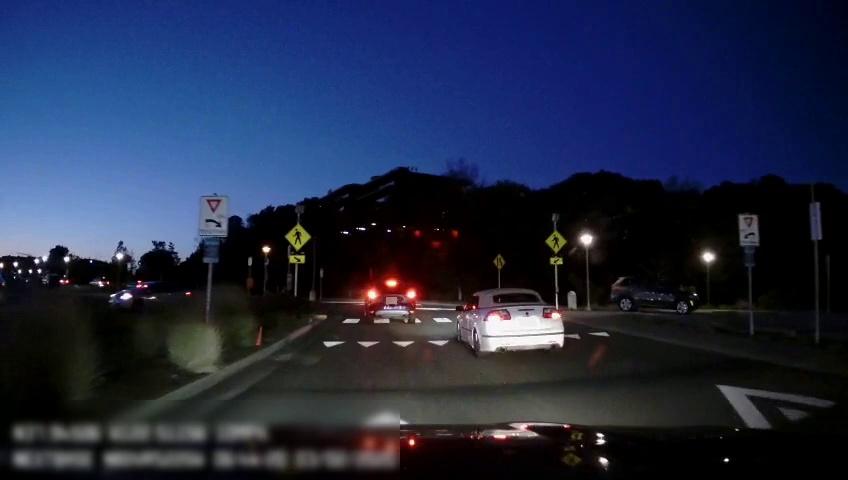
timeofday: Night
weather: Other
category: Drivable Space
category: Drivable Space
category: Vehicles | Car
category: Vehicles | Car
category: Vehicles | Car
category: Vehicles | Car
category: Vehicles | SUV
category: Vehicles | Car
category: Traffic | Signs
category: Traffic | Signs
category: Traffic | Signs
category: Traffic | Signs
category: Traffic | Signs
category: Traffic | Signs
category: Traffic | Signs
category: Traffic | Signs